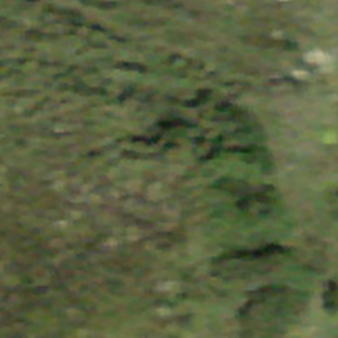
Label: other